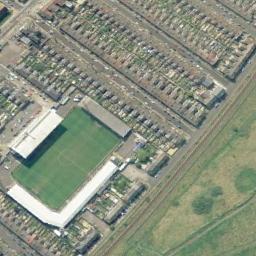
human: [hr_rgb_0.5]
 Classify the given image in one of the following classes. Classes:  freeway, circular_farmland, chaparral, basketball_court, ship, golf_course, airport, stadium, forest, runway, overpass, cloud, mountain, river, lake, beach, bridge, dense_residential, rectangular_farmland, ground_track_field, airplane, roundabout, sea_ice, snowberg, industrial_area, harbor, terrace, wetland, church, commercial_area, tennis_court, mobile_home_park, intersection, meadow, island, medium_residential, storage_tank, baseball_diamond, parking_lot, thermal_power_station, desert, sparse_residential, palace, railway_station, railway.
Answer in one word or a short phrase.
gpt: stadium